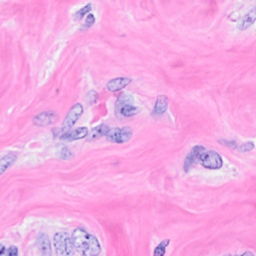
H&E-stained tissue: Breast